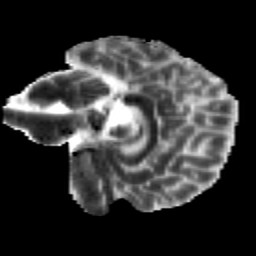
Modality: MD
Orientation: sagittal
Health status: healthy
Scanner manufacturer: siemens
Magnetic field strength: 3 T
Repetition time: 12 s
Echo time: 0.092 s